Question: I have an sql server database table which has xml column name called "MESSAGE" and which will store xml data.
The database table look like,

Now I need to get this "" column data and save into System physical path as xml file(Ex: test.xml etc.,)
Any suggestion how to implement this using c#.net?
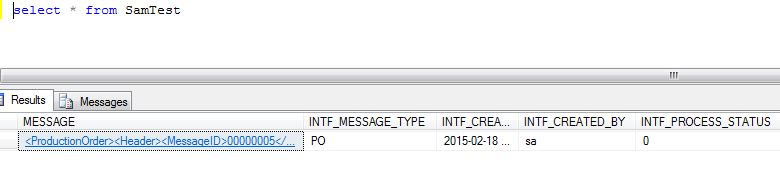
Answer: You could try something like this (using plain ADO.NET and a very basic SQL query):
'''
static void Main(string[] args)
{
// get connection string from app./web.config
string connectionString = "server=.;database=yourDB;Integrated Security=SSPI;";
// define query
string query = "SELECT MESSAGE FROM dbo.SamTest WHERE ID = 1;";
// set up connection and command
using (SqlConnection conn = new SqlConnection(connectionString))
using (SqlCommand selectCmd = new SqlCommand(query, conn))
{
// open connection, execute query to get XML, close connection
conn.Open();
string xmlContents = selectCmd.ExecuteScalar().ToString();
conn.Close();
// define target file name
string targetFileName = @"C: mp est.xml";
// write XML out to file
File.WriteAllText(targetFileName, xmlContents);
}
}
'''